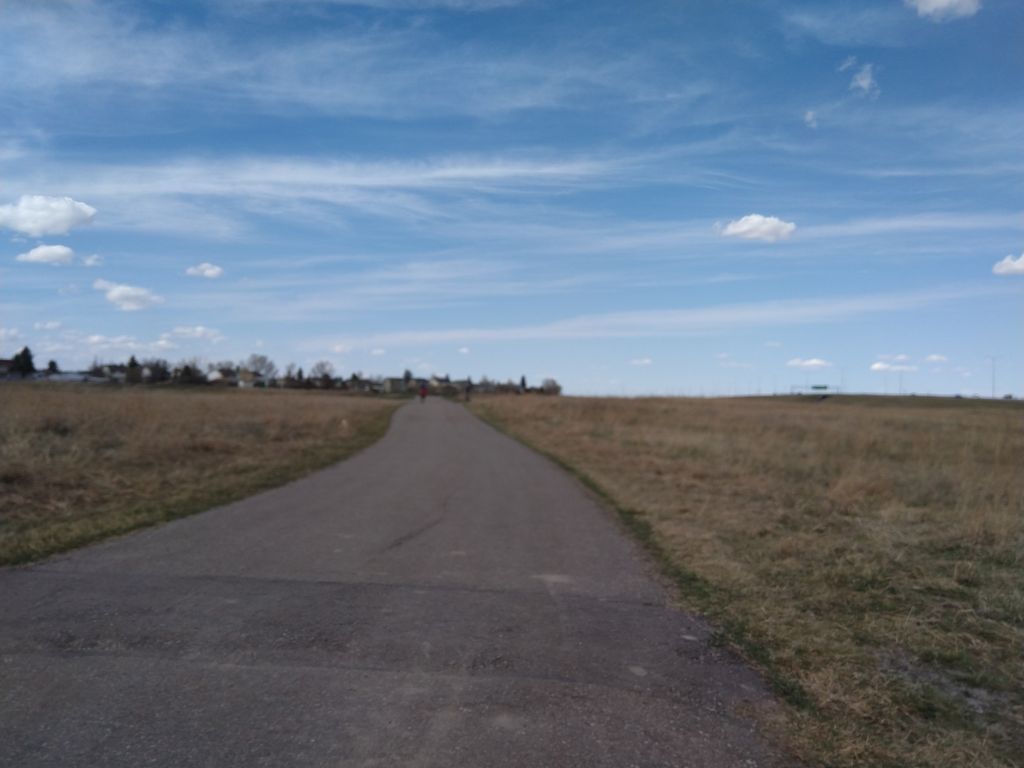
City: calgary